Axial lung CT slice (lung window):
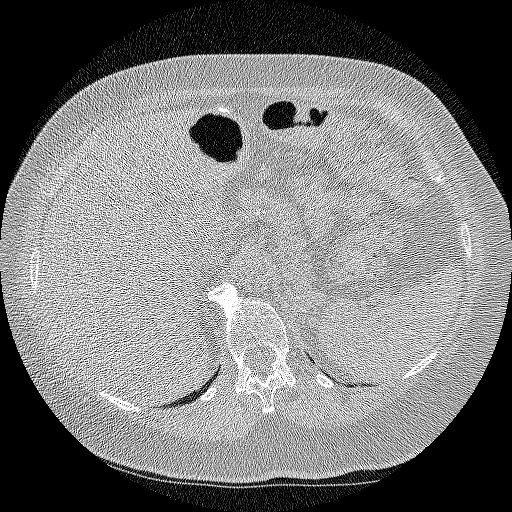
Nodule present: no